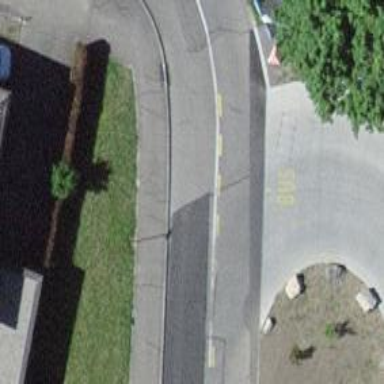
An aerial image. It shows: Residential road with asphalt surface and sidewalk on the left.